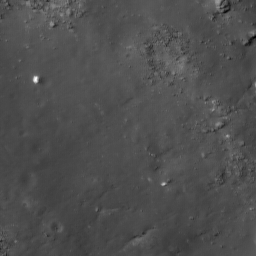
Host type: background_regolith
Lunar coordinates: latitude nan, longitude nan